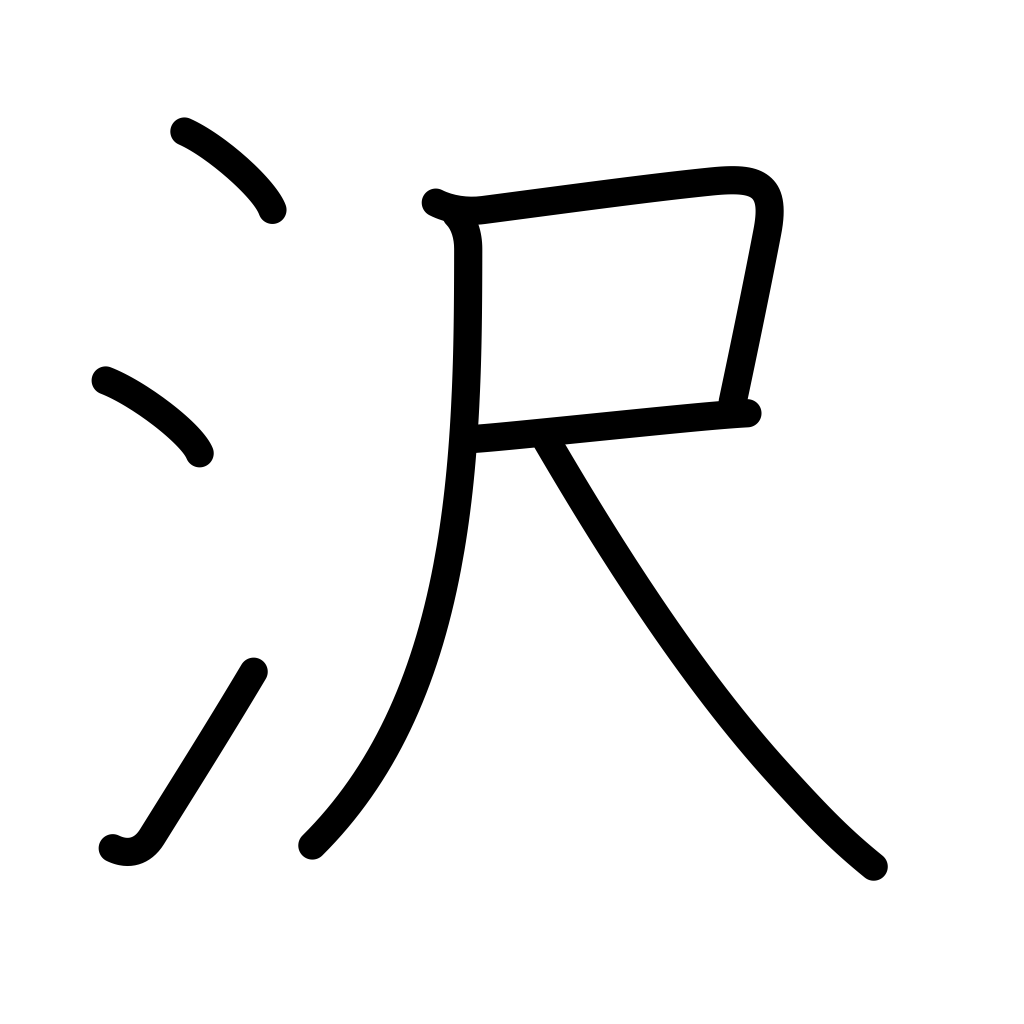
Meaning: swamp, marsh, brilliance, grace